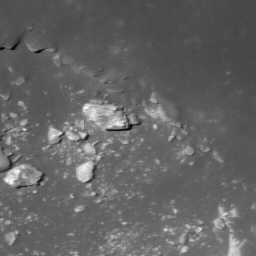
Pit: Copernicus LB2
Host crater: Copernicus
Host type: impact_melt
Lunar coordinates: latitude 10.059, longitude 339.804